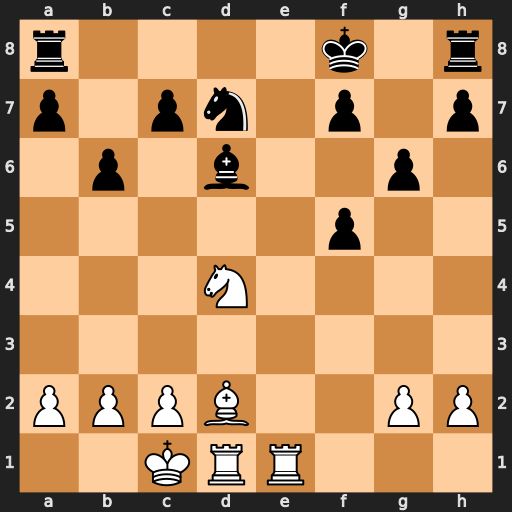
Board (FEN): r4k1r/p1pn1p1p/1p1b2p1/5p2/3N4/8/PPPB2PP/2KRR3
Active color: w
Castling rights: -
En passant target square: -
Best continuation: Bh6+ Kg8 Nc6 Bf8 Ne7+ Bxe7 Rxe7